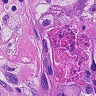
Metastatic tissue present: yes